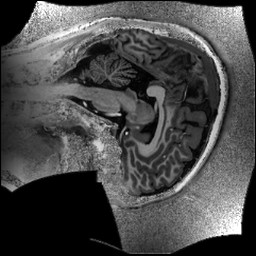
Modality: UNIT1
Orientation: sagittal
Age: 20
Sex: male
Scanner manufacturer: siemens
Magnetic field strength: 6.98 T
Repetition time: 6 s
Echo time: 0.00283 s